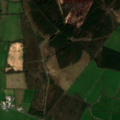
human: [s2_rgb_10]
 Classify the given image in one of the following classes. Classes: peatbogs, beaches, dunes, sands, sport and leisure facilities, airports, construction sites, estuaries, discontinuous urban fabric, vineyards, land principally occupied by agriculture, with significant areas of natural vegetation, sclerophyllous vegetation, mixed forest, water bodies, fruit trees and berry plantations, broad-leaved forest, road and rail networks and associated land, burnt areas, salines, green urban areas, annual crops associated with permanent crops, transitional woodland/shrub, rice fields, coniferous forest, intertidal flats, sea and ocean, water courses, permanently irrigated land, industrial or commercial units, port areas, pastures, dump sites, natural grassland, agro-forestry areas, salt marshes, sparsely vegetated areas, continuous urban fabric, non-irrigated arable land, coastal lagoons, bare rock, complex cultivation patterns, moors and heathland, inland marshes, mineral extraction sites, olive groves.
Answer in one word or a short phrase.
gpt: pastures, transitional woodland/shrub, peatbogs